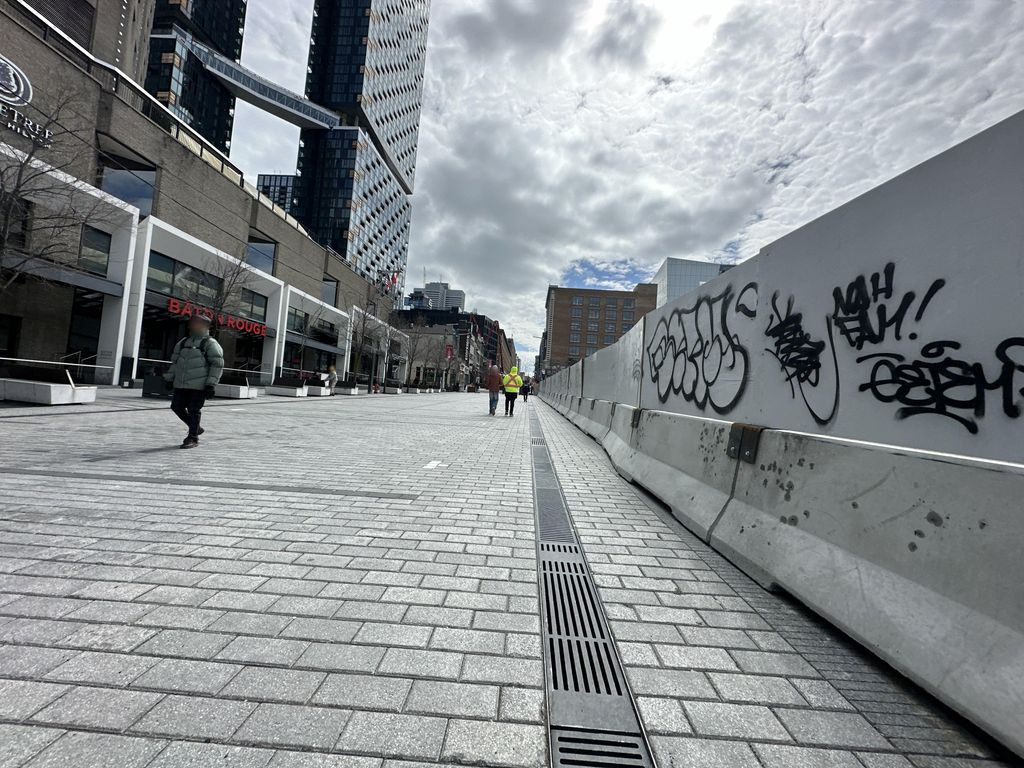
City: montreal